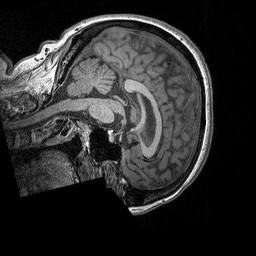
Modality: T1w
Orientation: sagittal
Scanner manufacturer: siemens
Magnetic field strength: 3 T
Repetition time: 2.3 s
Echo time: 0.00298 s